Question: I would like to create a marker for a subdropdown menu.
I created the following;

I have inserted an icon of 'font-awesome' to show that there is a next level submenu. This icon I want to align to the right, what is the best way to go? Adding a class in CSS or just use 'align="right"'?
Here is the code:
'''
<div class="menuSection">
<div class="menuItem" rendercondition="[Relatics.Portallink Sequence='410' Get='Visibility' ExpectedResult='Visible']">
<div class="dropdown">
<button class="dropbtn"><i class="fa fa-random fa-3x" aria-hidden="true"></i><br> [Relatics.Portallink Sequence='400' Get='Name']</button>
<div class="dropdown-content">
<ul>
<li><a href="[Relatics.Portallink Sequence='410' Get='Url']" target="Main"><i class="fa fa-bolt fa-2x" aria-hidden="true"></i>&nbsp [Relatics.Portallink Sequence='410' Get='Name'] <i class="fa fa-play-circle fa-1x"></a>
<ul>
<li><a href="[Relatics.Portallink Sequence='411' Get='Url']" target="Main"><i class="fa fa-level-down fa-2x" aria-hidden="true"></i>&nbsp [Relatics.Portallink Sequence='411' Get='Name'] </a></li>
<li><a href="[Relatics.Portallink Sequence='412' Get='Url']" target="Main"><i class="fa fa-table fa-2x" aria-hidden="true"></i>&nbsp [Relatics.Portallink Sequence='412' Get='Name'] </a></li>
<li><a href="[Relatics.Portallink Sequence='413' Get='Url']" target="Main"><i class="fa fa-list-ol fa-2x" aria-hidden="true"></i>&nbsp [Relatics.Portallink Sequence='413' Get='Name'] </a></li>
</ul>
</li>
<li><a href="[Relatics.Portallink Sequence='420' Get='Url']" target="Main"><i class="fa fa-chain-broken fa-2x" aria-hidden="true"></i>&nbsp [Relatics.Portallink Sequence='420' Get='Name'] <i class="fa fa-play-circle fa-1x"></a>
<ul>
<li><a href="[Relatics.Portallink Sequence='421' Get='Url']" target="Main"><i class="fa fa-level-down fa-2x" aria-hidden="true"></i>&nbsp [Relatics.Portallink Sequence='421' Get='Name'] </a></li>
<li><a href="[Relatics.Portallink Sequence='422' Get='Url']" target="Main"><i class="fa fa-table fa-2x" aria-hidden="true"></i>&nbsp [Relatics.Portallink Sequence='422' Get='Name'] </a></li>
</ul>
</li>
<li><a href="[Relatics.Portallink Sequence='430' Get='Url']" target="Main"><i class="fa fa-exchange fa-2x" aria-hidden="true"></i>&nbsp [Relatics.Portallink Sequence='430' Get='Name'] <i class="fa fa-play-circle fa-1x"></a>
<ul>
<li><a href="[Relatics.Portallink Sequence='431' Get='Url']" target="Main"><i class="fa fa-level-down fa-2x" aria-hidden="true"></i>&nbsp [Relatics.Portallink Sequence='431' Get='Name'] </a></li>
<li><a href="[Relatics.Portallink Sequence='432' Get='Url']" target="Main"><i class="fa fa-table fa-2x" aria-hidden="true"></i>&nbsp [Relatics.Portallink Sequence='432' Get='Name'] </a></li>
</ul>
</li>
<li><a href="[Relatics.Portallink Sequence='440' Get='Url']" target="Main"><i class="fa fa-puzzle-piece fa-2x" aria-hidden="true"></i>&nbsp [Relatics.Portallink Sequence='440' Get='Name'] <i class="fa fa-play-circle fa-1x"></a>
<ul>
<li><a href="[Relatics.Portallink Sequence='441' Get='Url']" target="Main"><i class="fa fa-level-down fa-2x" aria-hidden="true"></i>&nbsp [Relatics.Portallink Sequence='441' Get='Name'] </a></li>
<li><a href="[Relatics.Portallink Sequence='442' Get='Url']" target="Main"><i class="fa fa-table fa-2x" aria-hidden="true"></i>&nbsp [Relatics.Portallink Sequence='442' Get='Name'] </a></li>
</ul>
</li>
</ul>
</div>
</div>
</div>
</div>
'''
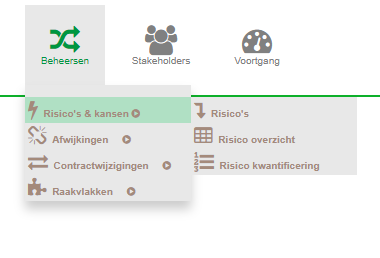
Answer: Adding a class and using 'float: right;' in the css seems like the best way to me.
'''
.listitem {
background: yellow;
width: 200px;
}
.icon {
float: right;
}
'''
'''
<div class="listitem">List item<i class="icon">Icon</i></div>
'''